Question: I wants to create WebRTC application that doesn't ask user for Allow/Deny permission.
I am able to implement it in the browser which ask for permission to use webcam and microphone.

I want a solution where webcam and microphone permissions are granted by default.
Is there any other thing which I can use instead of browser? A standalone application or something?
Any help will be highly appreciated.
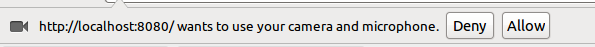
Answer: Obviously... at least one time, the user must allow that your page uses the camera and/or mic.
And it's a good thing that it is mandatory, because I wouldn't like to enter your page and just get listened or seen without being noticed.
But... If you have your page available in https, users will only need to allow the access to media devices once. After the first acceptance, when you call getUserMedia, you get the streams immediately in the success callback.
The same happens when the user declines access. The next time you request access, user won't be notified, and you just get the reject callback called.
The user acceptance is saved per domain only for secure pages.